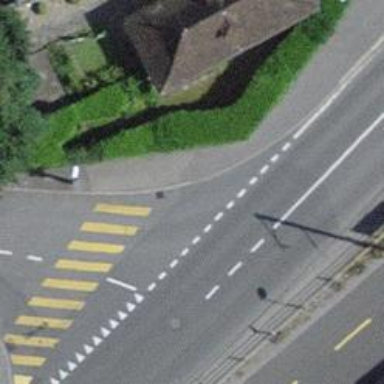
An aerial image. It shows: Kerb serving as barrier.